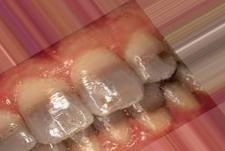
Condition: Tooth Discoloration